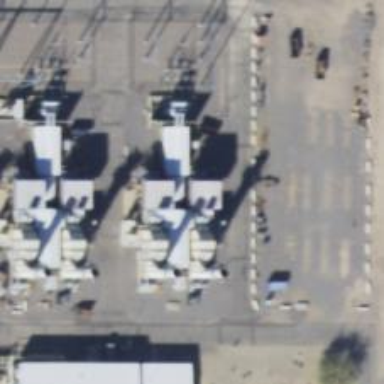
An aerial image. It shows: Gas turbine power generator.